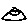
Label: triangle